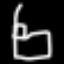
Label: bed